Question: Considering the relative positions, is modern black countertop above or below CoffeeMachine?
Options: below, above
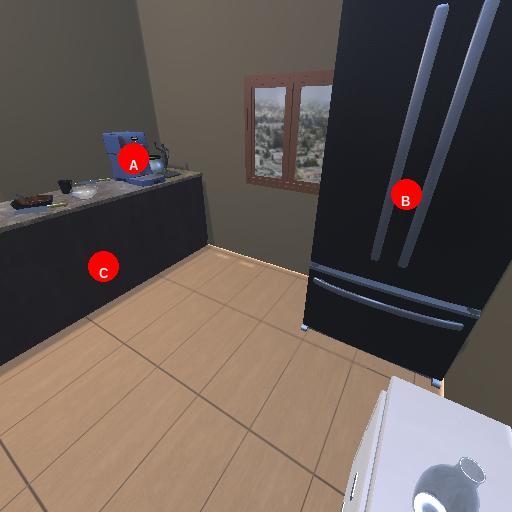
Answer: below